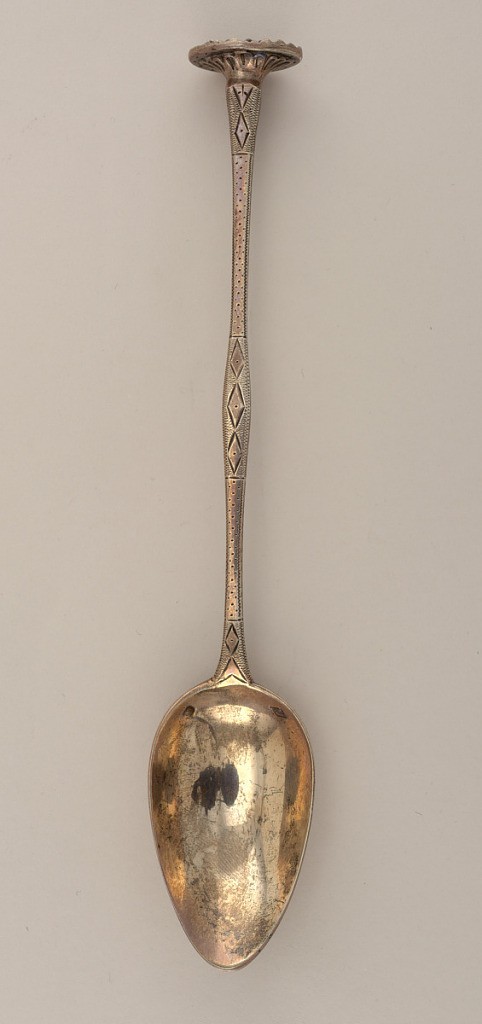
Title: spoon
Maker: Massat Freres
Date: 19th century
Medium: silver
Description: Oval bowl, shaped stem engraved with wrigglework, punching and lozenges with oval crusher terminal.